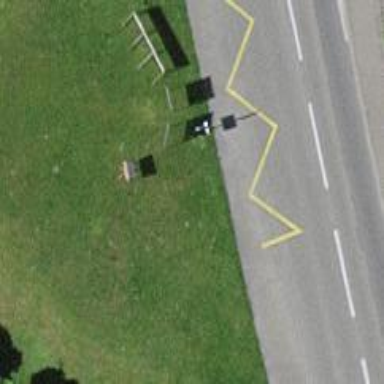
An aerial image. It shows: Platform for public transport on the road.